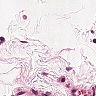
Metastatic tissue present: no